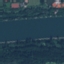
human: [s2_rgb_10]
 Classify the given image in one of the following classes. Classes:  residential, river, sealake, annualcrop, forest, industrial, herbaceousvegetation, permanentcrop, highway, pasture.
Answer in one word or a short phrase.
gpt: River